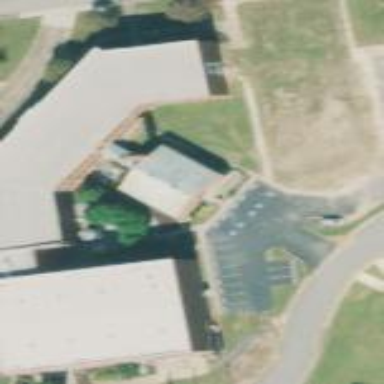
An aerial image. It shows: School building.